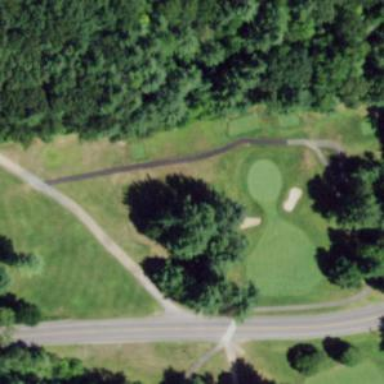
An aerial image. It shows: Rough area in golf course.